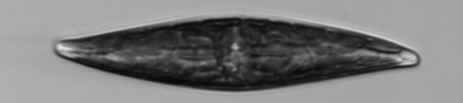
Label: Pleurosigma